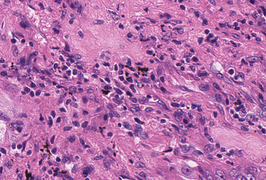
Tumor epithelial tissue: yes
Tumor-associated stroma tissue: yes
Normal tissue: no